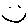
Label: smiley face